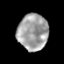
Tissue: prostate
Cell type: T cells
Senescence score: 0.6891
Nuclear area (px): 1077
Mean DAPI intensity: 162.15